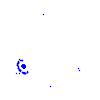
Particle: pion